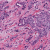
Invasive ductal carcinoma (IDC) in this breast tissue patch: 1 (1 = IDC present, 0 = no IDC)